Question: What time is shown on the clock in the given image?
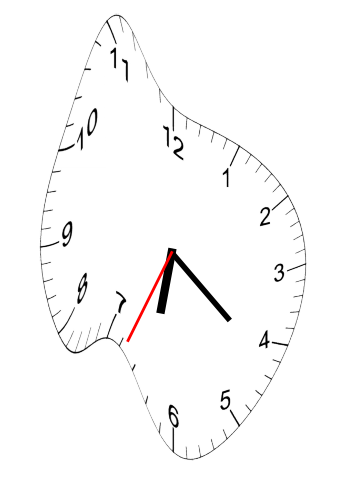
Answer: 06:21:34